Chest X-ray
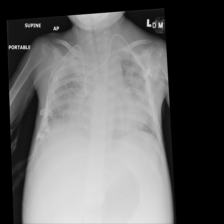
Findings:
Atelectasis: negative
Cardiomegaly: positive
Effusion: negative
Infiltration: positive
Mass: negative
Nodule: negative
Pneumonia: negative
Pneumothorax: negative
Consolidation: negative
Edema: negative
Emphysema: negative
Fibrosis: negative
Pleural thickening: negative
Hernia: negative